Question: Im working on a project where i have decided to implement email's as usernames and completely drop the default MVC username field. I have set up identity registration like this:
Model:
'''
[Required]
[EmailAddress]
[Display(Name = "Email")]
public string Email { get; set; }
[Required]
[StringLength(100, ErrorMessage = "The {0} must be at least {2} characters long.", MinimumLength = 6)]
[DataType(DataType.Password)]
[Display(Name = "Password")]
public string Password { get; set; }
[DataType(DataType.Password)]
[Display(Name = "Confirm password")]
[Compare("Password", ErrorMessage = "The password and confirmation password do not match.")]
public string ConfirmPassword { get; set; }
'''
Controller setup:
'''
if (ModelState.IsValid)
{
var user = new ApplicationUser { UserName = model.Email, Email = model.Email };
var result = await UserManager.CreateAsync(user, model.Password);
if (result.Succeeded)
{ ...
'''
However, due to this change, whenever i have a situation where a user enters an email that already exists, the identity fires that the username and email already both exist.

How do i prevent the "Name is already taken" alert from being fired in this situation? I have attempted to remove the username paramater from the "new ApplicationUser" call, but then it throws me an alert that it cant be null either. Thanks!
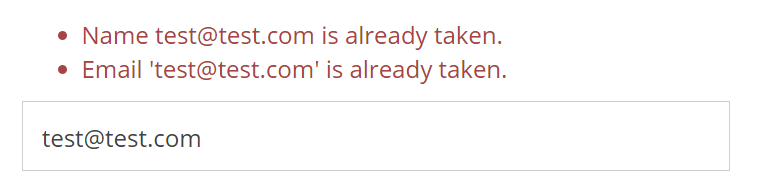
Answer: This line 'AddErrors(result);' is causing the probleme.
You can change the method to ignore the errors that start with "Name"
'''
private void AddErrors(IdentityResult result, string[] ignoreStartWith)
{
foreach (var error in result.Errors)
{
if (!ignoreStartWith.Any(s => error.StartsWith(s)))
{
ModelState.AddModelError("", error);
}
}
}
'''
And use it like
'''
AddErrors(result, ignoreStartWith:new[] { "Name" });
'''